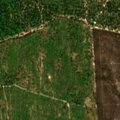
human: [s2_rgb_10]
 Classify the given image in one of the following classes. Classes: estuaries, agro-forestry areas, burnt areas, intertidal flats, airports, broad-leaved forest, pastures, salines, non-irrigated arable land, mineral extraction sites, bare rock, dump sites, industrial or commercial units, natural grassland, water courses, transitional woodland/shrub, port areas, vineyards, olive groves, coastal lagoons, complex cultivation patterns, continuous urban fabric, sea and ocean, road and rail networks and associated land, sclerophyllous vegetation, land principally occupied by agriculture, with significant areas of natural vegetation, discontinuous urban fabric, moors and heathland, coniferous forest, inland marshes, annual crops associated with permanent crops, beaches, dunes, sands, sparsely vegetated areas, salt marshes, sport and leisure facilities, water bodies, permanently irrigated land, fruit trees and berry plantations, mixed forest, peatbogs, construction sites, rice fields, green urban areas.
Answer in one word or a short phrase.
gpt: continuous urban fabric